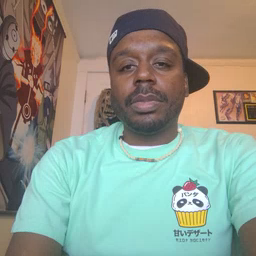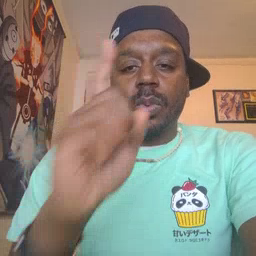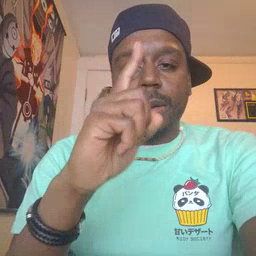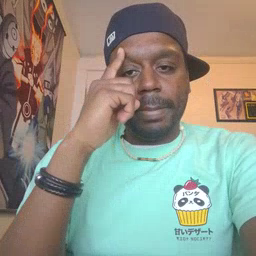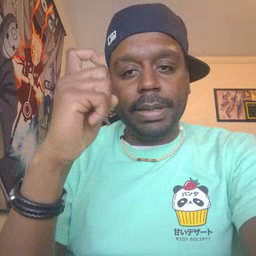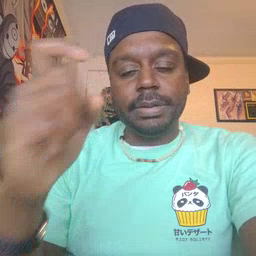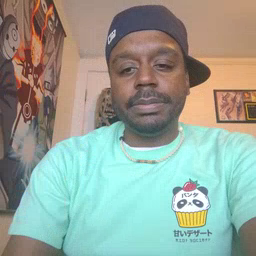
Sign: penny